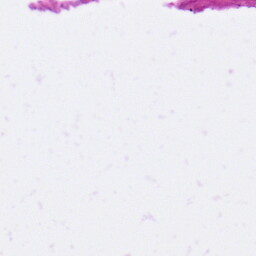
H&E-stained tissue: Pancreatic